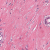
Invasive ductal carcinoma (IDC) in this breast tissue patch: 0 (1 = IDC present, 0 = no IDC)